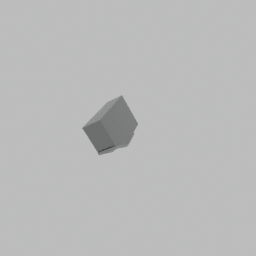
Label: electronics